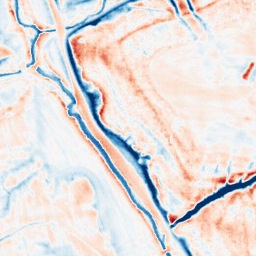
Category: multiscale
Decomposition family: dog_multiscale
Decomposition parameters: sigma_ratio: 1.6
n_scales: 5
base_sigma: 0.5
Upsampling method: sinc_blackman
Upsampling parameters: scale: 8
kernel_size: 16
Upsampling scale: 8